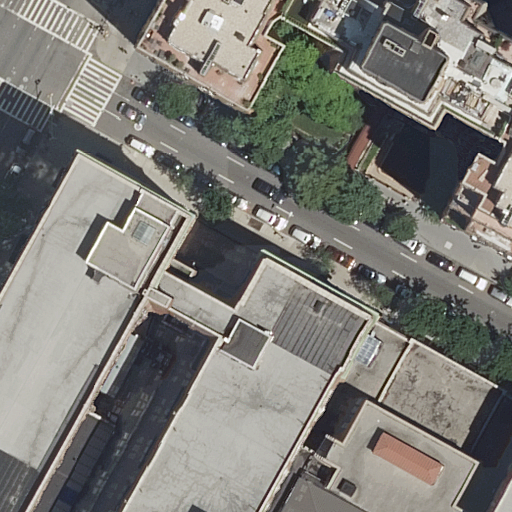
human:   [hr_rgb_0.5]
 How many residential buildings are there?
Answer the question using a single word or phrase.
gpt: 3

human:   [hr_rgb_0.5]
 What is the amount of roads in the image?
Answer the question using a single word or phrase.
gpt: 3

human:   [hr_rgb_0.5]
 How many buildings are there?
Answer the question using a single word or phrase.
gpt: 3

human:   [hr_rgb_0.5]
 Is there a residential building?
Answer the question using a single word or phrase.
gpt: yes

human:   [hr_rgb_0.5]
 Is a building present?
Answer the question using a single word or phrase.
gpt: yes

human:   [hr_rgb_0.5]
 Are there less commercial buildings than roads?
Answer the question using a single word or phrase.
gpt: yes

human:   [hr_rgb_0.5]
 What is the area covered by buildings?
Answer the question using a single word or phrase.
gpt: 1887m2

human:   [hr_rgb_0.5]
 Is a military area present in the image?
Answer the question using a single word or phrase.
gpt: no

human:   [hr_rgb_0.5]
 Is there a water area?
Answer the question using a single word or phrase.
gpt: no

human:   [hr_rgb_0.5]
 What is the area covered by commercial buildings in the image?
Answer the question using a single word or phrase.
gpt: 0m2

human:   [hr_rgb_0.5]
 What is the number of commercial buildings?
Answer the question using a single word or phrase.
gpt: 0

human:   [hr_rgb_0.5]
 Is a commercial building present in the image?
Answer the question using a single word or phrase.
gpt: no

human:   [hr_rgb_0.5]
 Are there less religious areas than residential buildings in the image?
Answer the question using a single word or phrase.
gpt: yes

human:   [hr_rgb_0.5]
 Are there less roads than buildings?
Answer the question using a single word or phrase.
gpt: no

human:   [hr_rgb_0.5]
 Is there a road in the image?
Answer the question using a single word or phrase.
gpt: yes

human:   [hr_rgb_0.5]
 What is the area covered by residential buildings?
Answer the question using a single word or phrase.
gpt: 1887m2

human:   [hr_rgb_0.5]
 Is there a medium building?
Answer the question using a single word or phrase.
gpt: yes

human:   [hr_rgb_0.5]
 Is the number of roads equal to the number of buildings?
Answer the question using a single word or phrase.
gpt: yes

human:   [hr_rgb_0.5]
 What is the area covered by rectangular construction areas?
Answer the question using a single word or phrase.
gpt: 0m2

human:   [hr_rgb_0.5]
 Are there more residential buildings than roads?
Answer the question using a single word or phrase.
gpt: no

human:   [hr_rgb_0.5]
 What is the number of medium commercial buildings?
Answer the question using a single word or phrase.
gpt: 0

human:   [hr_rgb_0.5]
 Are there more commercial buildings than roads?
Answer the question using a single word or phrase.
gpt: no

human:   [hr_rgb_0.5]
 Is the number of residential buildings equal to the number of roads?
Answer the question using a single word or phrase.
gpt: yes

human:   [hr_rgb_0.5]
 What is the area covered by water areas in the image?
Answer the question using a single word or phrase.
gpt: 0m2

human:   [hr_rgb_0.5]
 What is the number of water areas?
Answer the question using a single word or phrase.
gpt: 0

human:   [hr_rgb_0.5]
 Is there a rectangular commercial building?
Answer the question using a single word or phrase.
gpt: no

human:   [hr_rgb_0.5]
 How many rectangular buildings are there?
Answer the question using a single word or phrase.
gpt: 2

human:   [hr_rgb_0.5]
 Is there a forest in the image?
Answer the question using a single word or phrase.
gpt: no

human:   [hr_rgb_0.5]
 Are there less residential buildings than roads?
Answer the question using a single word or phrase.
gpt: no

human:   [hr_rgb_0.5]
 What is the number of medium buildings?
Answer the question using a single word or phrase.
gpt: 1

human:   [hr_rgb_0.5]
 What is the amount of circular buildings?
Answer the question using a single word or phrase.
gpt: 0

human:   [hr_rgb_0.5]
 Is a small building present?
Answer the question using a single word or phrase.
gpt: no

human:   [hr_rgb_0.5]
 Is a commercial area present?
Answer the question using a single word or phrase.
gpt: no

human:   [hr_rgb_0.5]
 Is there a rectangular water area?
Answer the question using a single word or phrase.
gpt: no

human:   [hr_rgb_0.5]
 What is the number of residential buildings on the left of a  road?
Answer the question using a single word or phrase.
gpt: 1

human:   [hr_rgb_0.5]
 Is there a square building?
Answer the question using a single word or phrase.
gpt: no

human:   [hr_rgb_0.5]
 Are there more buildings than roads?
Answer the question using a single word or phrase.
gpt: no

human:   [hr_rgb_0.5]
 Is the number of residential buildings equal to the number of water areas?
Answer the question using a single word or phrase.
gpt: no

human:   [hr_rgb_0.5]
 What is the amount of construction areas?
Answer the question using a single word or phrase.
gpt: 0

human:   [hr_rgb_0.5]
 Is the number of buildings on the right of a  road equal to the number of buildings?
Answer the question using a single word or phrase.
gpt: no

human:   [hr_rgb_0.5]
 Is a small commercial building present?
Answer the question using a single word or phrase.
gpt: no

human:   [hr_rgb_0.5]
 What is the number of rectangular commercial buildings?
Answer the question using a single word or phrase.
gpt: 0

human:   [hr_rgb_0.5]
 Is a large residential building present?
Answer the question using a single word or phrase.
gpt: yes

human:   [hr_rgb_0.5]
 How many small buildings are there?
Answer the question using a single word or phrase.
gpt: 0

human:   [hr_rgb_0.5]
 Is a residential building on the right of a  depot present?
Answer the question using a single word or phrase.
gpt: no

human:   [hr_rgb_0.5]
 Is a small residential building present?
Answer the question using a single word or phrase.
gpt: no

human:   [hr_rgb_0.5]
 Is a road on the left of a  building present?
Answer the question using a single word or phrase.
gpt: yes

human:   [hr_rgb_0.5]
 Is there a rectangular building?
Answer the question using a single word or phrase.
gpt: yes

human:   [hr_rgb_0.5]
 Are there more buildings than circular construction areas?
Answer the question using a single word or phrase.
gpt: yes

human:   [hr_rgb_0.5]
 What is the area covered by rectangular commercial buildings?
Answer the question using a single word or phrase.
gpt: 0m2

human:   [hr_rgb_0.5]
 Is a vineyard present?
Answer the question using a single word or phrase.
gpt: no

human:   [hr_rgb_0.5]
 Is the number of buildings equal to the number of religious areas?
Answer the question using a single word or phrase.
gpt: no

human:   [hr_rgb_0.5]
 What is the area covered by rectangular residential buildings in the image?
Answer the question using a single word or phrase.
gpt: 1012m2

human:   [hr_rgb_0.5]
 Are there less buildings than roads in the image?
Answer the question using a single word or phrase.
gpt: no

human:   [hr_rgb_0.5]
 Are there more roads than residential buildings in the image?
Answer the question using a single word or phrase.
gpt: no

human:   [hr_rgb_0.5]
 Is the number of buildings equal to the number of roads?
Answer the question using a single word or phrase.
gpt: yes

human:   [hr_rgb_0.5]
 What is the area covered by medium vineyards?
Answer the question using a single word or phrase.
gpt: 0m2

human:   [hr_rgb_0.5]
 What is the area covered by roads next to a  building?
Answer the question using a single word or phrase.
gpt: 0m2

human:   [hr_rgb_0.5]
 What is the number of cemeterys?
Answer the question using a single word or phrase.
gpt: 0

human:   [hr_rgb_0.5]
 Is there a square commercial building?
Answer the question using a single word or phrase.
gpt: no

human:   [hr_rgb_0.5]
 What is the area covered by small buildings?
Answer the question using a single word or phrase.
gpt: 0m2

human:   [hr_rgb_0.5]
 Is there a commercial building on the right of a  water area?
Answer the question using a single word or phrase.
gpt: no

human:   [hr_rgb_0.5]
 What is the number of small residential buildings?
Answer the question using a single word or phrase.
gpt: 0

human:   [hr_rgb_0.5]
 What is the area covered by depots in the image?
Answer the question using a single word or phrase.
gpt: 0m2